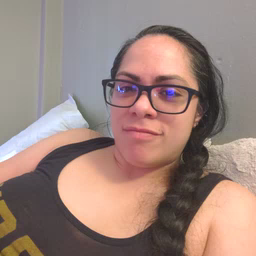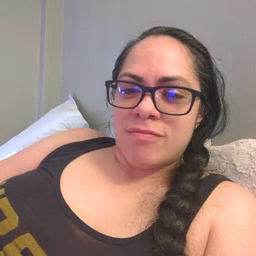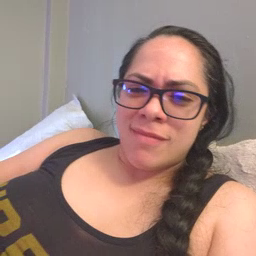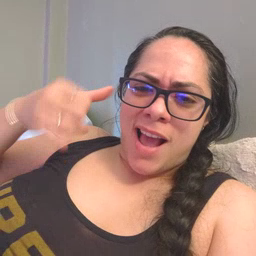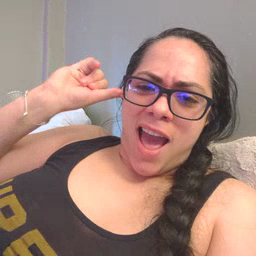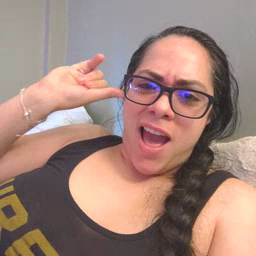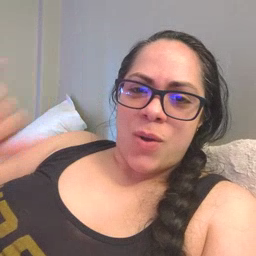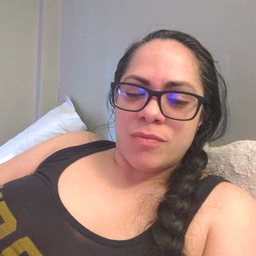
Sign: cow